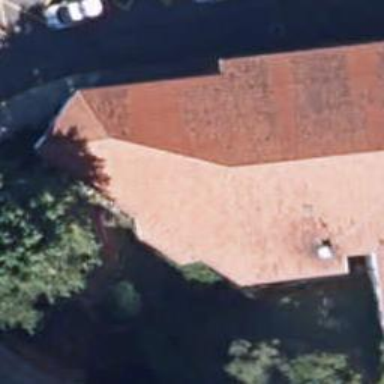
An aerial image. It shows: Police building.